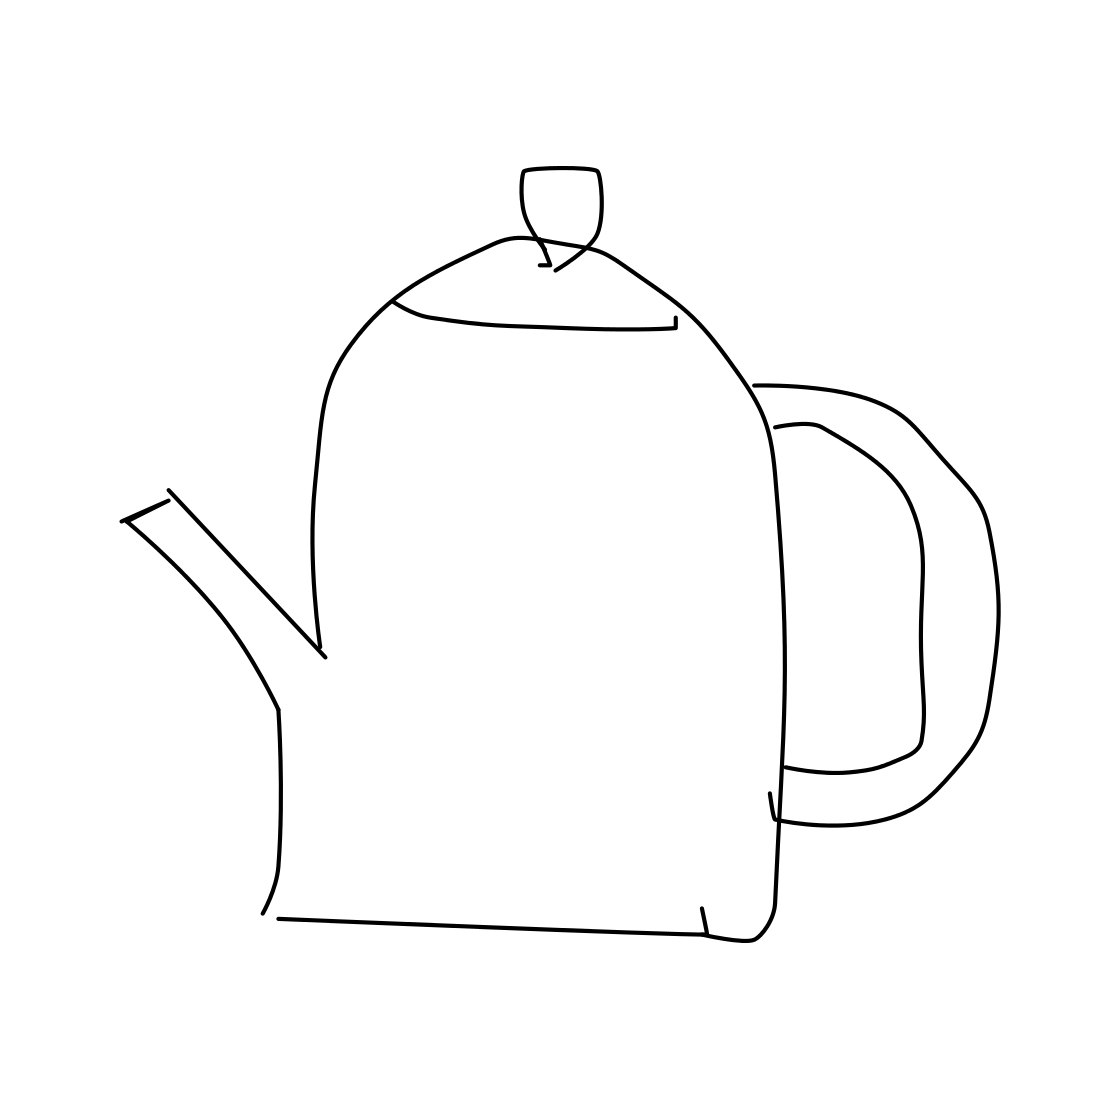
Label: teapot